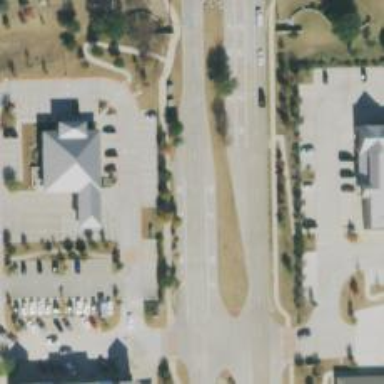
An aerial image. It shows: Secondary road with separate sidewalk.